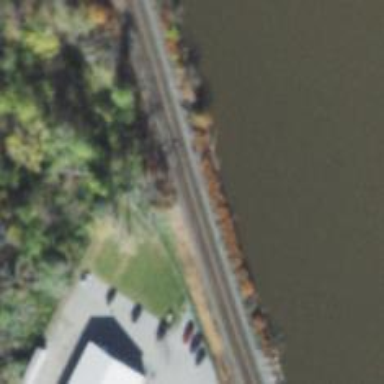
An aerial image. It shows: Railway siding for service.